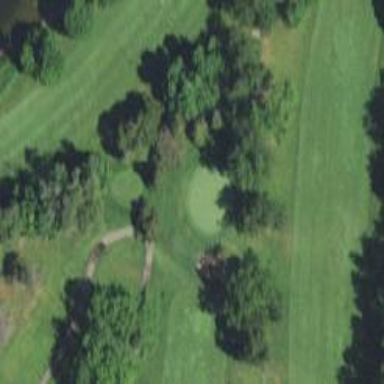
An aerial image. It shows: View of golf hole.